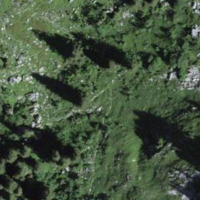
EUNIS habitat code: 43
Species observed at this site:
Rubus saxatilis